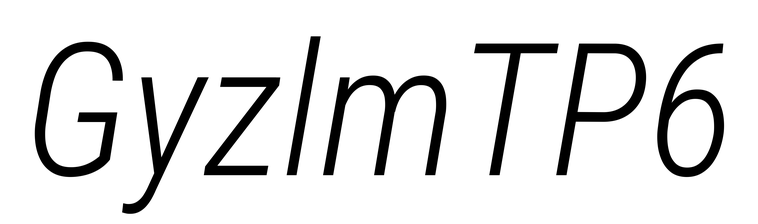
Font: Roboto-Italic_Condensed_Light_Italic